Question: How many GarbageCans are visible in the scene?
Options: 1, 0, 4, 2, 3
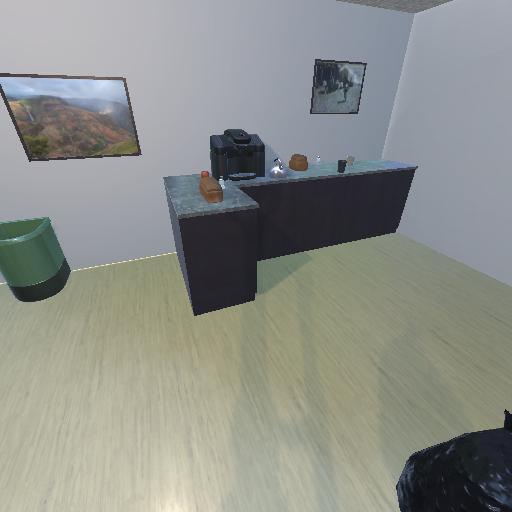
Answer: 1